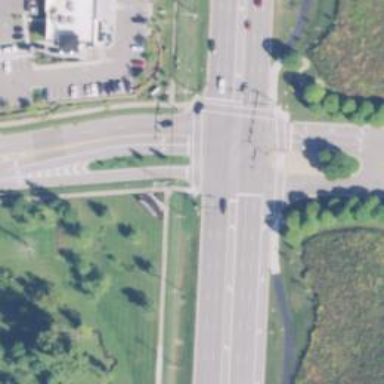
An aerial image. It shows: Marked crossing on footway.